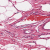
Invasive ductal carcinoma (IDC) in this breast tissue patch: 0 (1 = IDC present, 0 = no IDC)